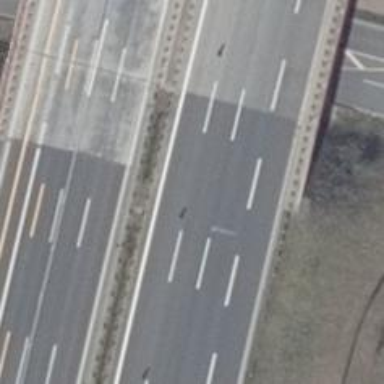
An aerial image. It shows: Concrete motorway.